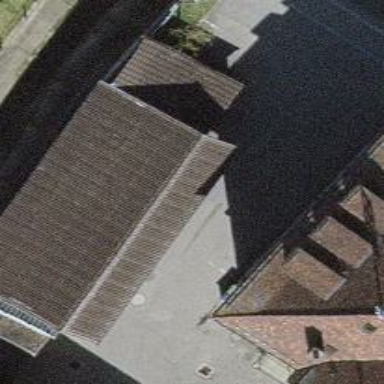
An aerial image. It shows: Building with gabled brown roof.